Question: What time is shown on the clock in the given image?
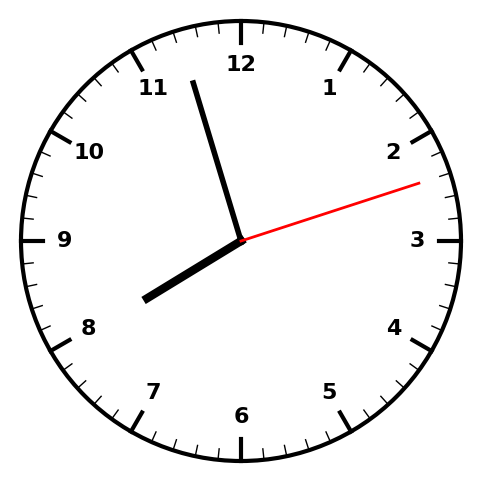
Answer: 07:57:12